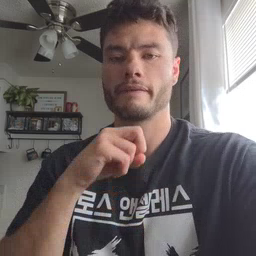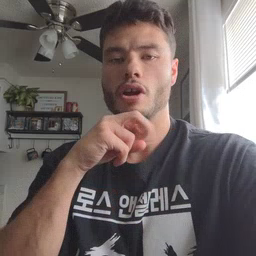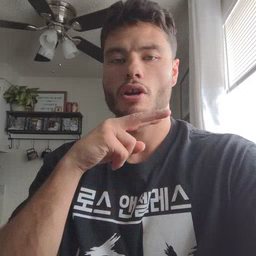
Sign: frog